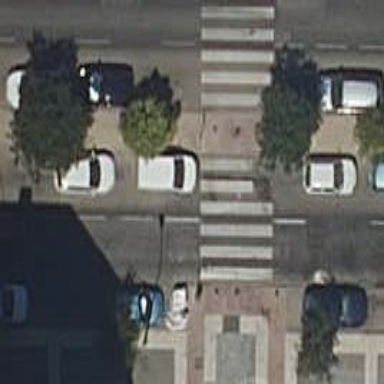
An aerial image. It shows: Pedestrian crossing with zebra markings on footway.